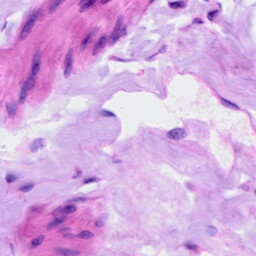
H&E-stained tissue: Ovarian